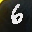
Label: 6